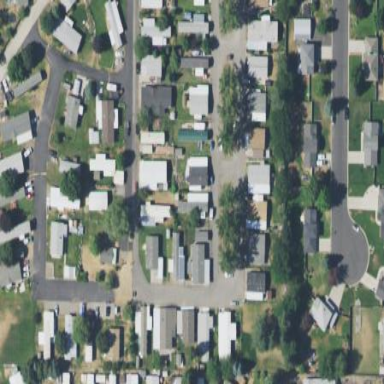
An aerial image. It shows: Residential area designated as trailer park.